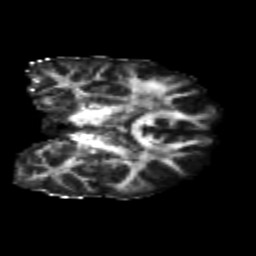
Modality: FA
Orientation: coronal
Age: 20
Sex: female
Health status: healthy
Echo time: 0.074 s